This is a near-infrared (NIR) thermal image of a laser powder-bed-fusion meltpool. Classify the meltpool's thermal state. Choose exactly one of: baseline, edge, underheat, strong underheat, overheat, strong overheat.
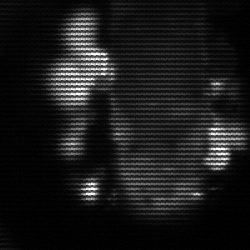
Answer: strong underheat